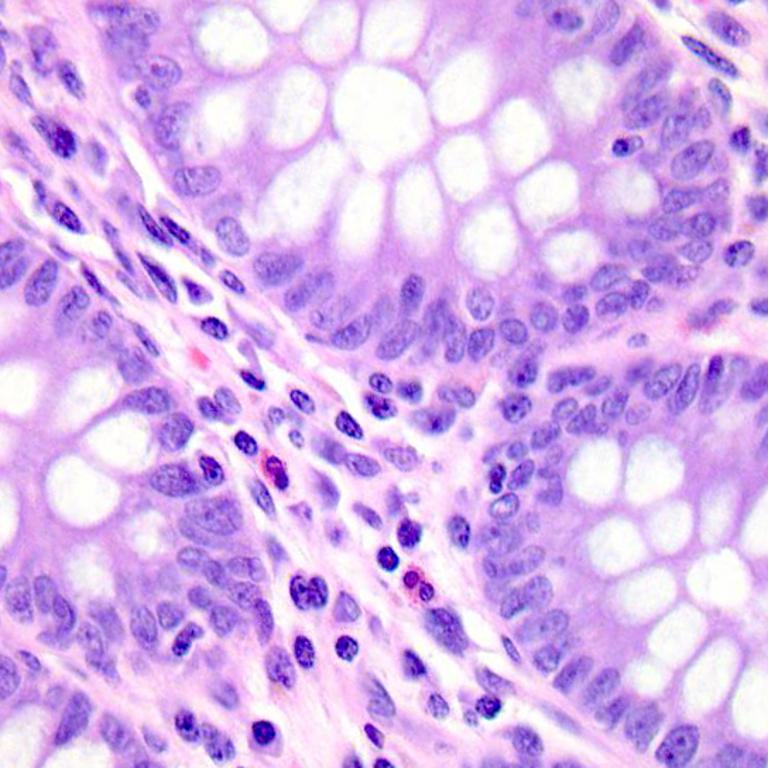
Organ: colon
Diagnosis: benign